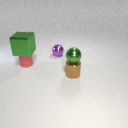
small brown metal cylinder below small green metal sphere